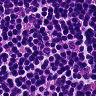
Metastatic tissue present: no